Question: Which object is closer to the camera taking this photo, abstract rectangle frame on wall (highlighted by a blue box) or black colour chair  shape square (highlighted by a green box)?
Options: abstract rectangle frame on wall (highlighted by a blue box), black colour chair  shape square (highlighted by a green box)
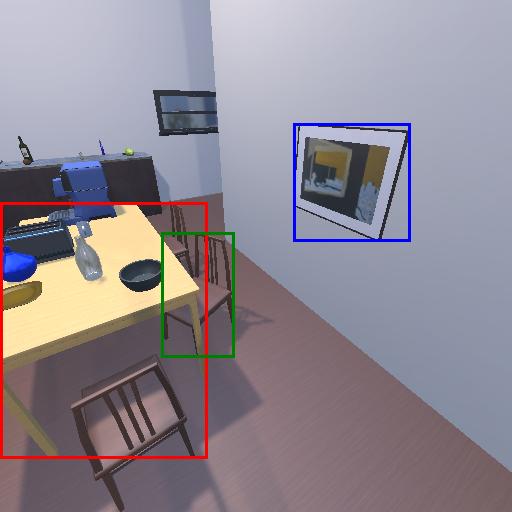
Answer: abstract rectangle frame on wall (highlighted by a blue box)